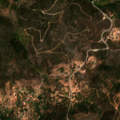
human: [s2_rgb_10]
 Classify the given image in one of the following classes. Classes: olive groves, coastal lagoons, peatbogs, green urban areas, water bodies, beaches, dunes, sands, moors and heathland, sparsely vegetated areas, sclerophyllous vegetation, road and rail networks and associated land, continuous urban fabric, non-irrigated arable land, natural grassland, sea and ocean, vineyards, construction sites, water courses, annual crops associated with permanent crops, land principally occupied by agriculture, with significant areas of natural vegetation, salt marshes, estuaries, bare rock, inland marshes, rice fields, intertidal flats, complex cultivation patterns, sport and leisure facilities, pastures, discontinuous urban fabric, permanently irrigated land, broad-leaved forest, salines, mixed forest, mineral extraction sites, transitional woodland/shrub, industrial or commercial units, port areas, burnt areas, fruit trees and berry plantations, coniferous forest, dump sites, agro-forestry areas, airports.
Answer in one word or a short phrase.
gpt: land principally occupied by agriculture, with significant areas of natural vegetation, broad-leaved forest, sclerophyllous vegetation, transitional woodland/shrub